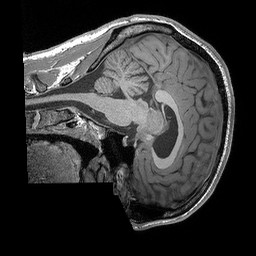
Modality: T1w
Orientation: sagittal
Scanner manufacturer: siemens
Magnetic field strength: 3 T
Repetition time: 2.3 s
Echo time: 0.00298 s